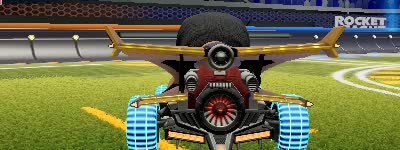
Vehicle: aftershock